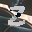
Label: 2